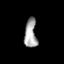
Tissue: prostate
Cell type: T cells
Senescence score: 0.3065
Nuclear area (px): 349
Mean DAPI intensity: 164.456